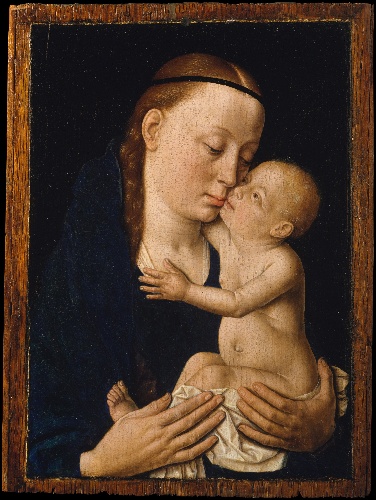
Title: Virgin and Child
Artist: Dieric Bouts
Artist bio: Netherlandish, Haarlem, active by 1457–died 1475
Date: ca. 1455–60
Object type: Painting
Classification: Paintings
Medium: Oil on wood
Dimensions: 8 1/2 x 6 1/2 in. (21.6 x 16.5 cm)
Department: European Paintings
Credit line: Theodore M. Davis Collection, Bequest of Theodore M. Davis, 1915
Accession year: 1930
Repository: Metropolitan Museum of Art, New York, NY
Tags: Madonna and Child